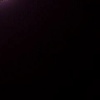
Label: space